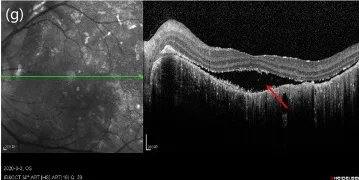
At 3-week follow-up to fundus examination.
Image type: ophthalmic_imaging (oct)